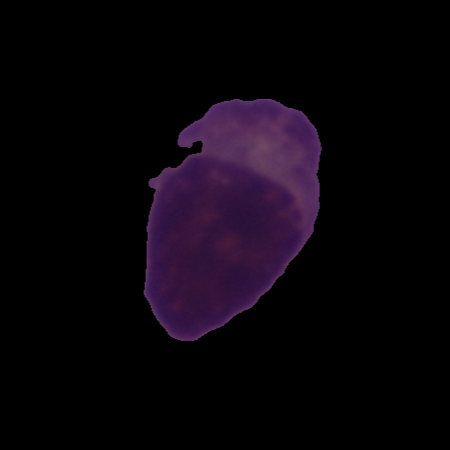
Label: healthy